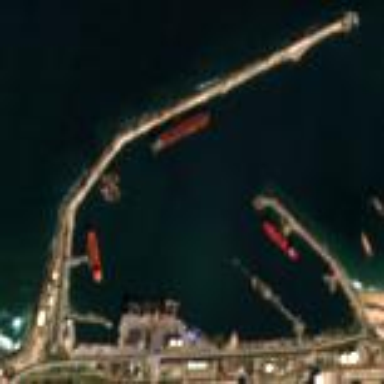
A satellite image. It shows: Industrial port specializing in oil and gas. It is designed to accommodate large ships carrying oil and natural gas up to 250 meters in length.